Field crop: tomato
Growth stage: 2
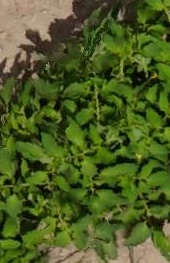
Species: tomato